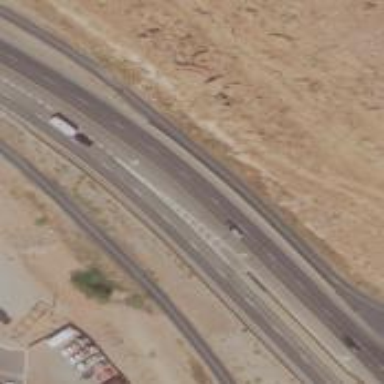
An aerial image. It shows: Asphalt road designated as trunk highway.